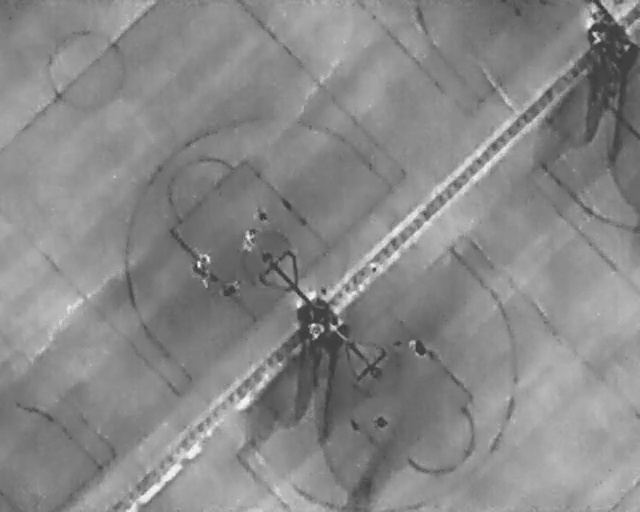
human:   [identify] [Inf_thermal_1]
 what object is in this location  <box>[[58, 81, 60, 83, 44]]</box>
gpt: <ref>1 small person at the bottom</ref>